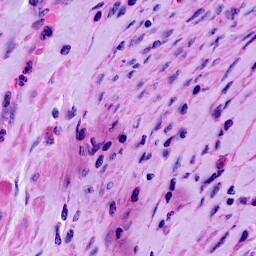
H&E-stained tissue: Cervix